Question: I get a record not found exception using friendly_id 5.0 stable with Rails 4.0
Error:

Migration:
'''
class AddSlugToUsers < ActiveRecord::Migration
def change
add_column :users, :slug, :string
add_index :users, :slug
end
end
'''
Controller:
'''
class UsersController < ApplicationController
load_and_authorize_resource
before_filter :authenticate_user!
def index
authorize! :index, @user, :message => 'Not authorized as an administrator.'
@users = User.all
end
def show
#@user = User.find(params[:id])
@user = User.friendly.find(params[:id])
end
def update
authorize! :update, @user, :message => 'Not authorized as an administrator.'
@user = User.find(params[:id])
if @user.update_attributes(params[:user], :as => :admin)
redirect_to users_path, :notice => "User updated."
else
redirect_to users_path, :alert => "Unable to update user."
end
end
def destroy
authorize! :destroy, @user, :message => 'Not authorized as an administrator.'
user = User.find(params[:id])
unless user == current_user
user.destroy
redirect_to users_path, :notice => "User deleted."
else
redirect_to users_path, :notice => "Can't delete yourself."
end
end
end
'''
The Data:
'''
INSERT INTO
users(id,email,encrypted_password,reset_password_token,reset_password_sent_at,remember_created_at,
sign_in_count,current_sign_in_at,last_sign_in_at,current_sign_in_ip,last_sign_in_ip,
created_at,updated_at,first_name,last_name,alias,bio,slug)
VALUES
(10,'me1@example.com','$2a$10$MYHASG','',null,null,0,null,null,'','',
Invalid Date,Invalid Date,'greek','god','tool','','tool');
'''
It works if I put the ID into the url
'''
http://0.0.0.0:3000/users/10
'''
but does not work when using the slug
'''
http://0.0.0.0:3000/users/tool
'''
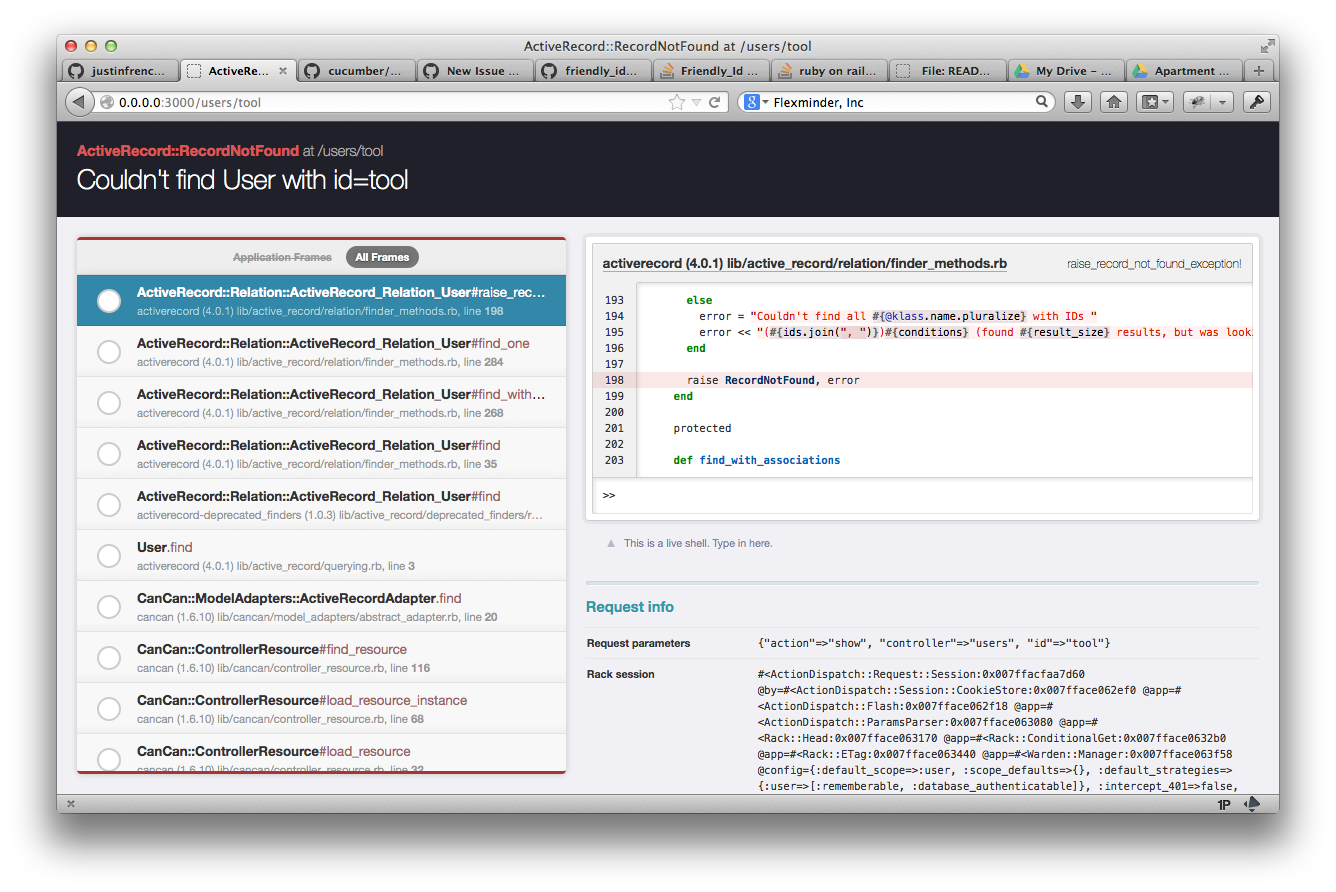
Answer: The quickest fix is to use the old 4-style finders as described in the <URL> by using the :finders addon.
Then you'll have friendly-id access via the "normal" find() method.
Example:
'''
friendly_id :foo, use: [:slugged, :finders] # you can now do MyClass.find('bar')
'''